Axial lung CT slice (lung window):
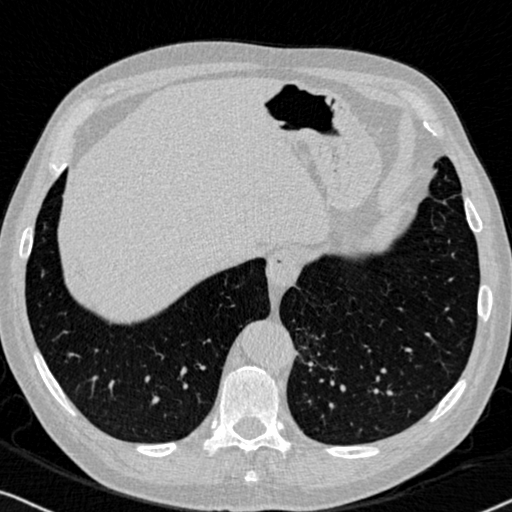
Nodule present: no